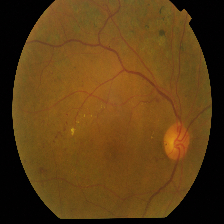
Diabetic retinopathy grade: Proliferative DR